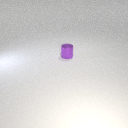
small purple metal cylinder